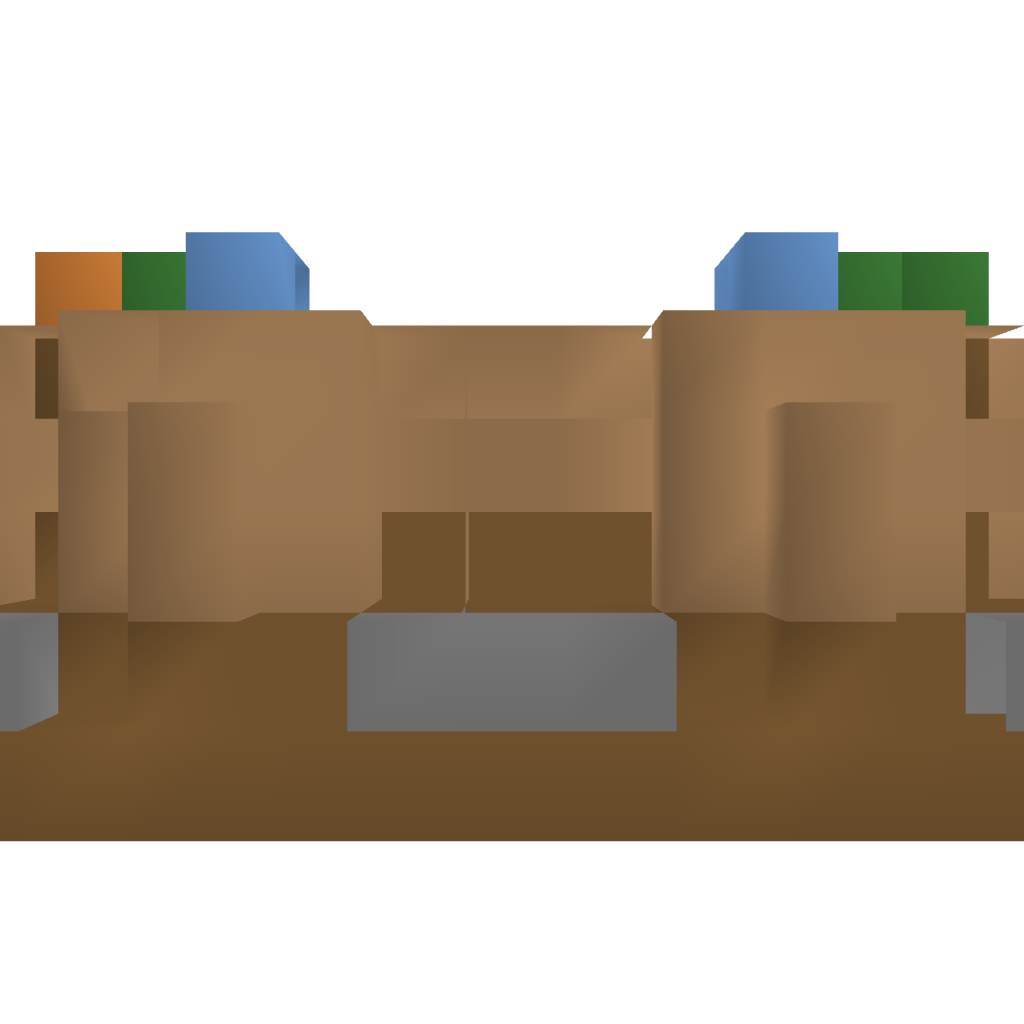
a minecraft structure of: small elevated farm bad low quality